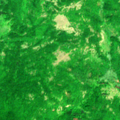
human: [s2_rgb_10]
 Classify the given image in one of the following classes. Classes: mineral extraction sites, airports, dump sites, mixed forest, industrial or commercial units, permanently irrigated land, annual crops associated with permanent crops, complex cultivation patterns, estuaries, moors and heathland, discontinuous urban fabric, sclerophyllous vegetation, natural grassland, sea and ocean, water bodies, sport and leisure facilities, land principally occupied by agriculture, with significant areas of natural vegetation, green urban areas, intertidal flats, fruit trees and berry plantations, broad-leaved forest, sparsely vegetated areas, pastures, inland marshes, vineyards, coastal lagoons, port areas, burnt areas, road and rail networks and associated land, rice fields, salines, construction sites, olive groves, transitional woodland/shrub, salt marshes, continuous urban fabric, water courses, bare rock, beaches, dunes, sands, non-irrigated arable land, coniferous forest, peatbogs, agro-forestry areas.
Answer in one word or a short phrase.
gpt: broad-leaved forest, transitional woodland/shrub